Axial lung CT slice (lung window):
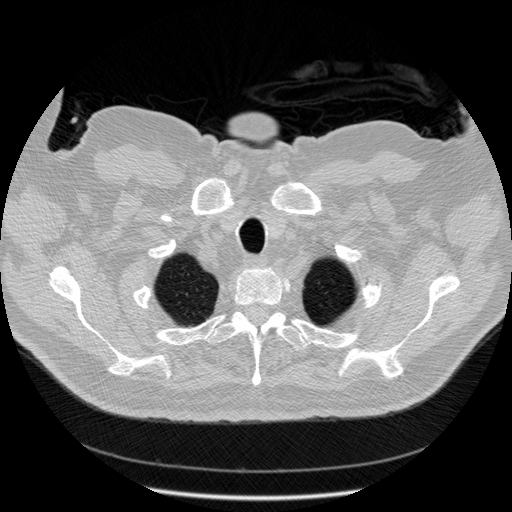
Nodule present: no